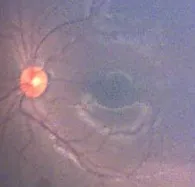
Fundus photo of the right and left eye showing resolution of lesions in both the eyes following treatment with anti-tubercular therapy.
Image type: ophthalmic_imaging (fundus_photograph)